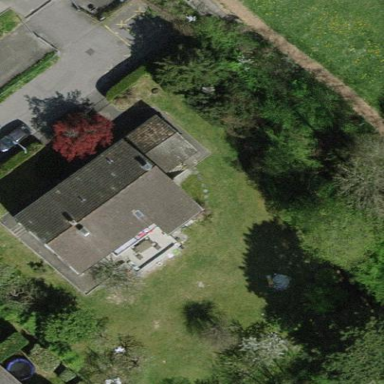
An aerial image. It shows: Garden enclosed by fence.